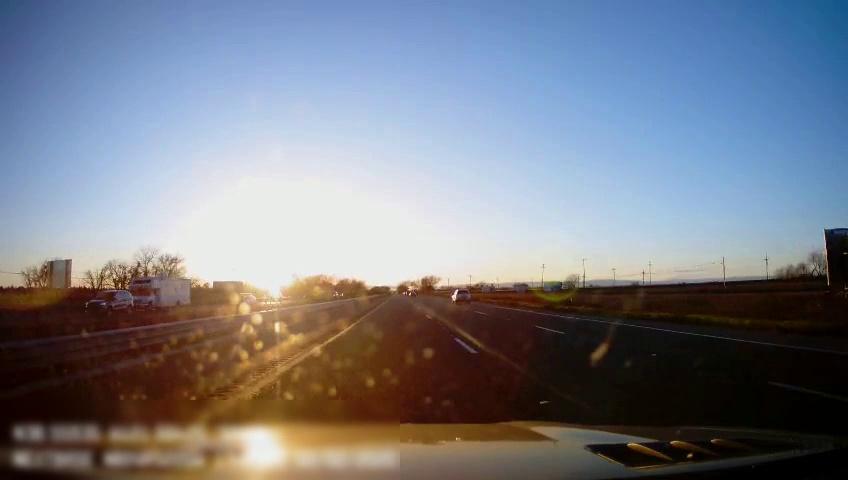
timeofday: Day
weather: Sunny
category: Drivable Space
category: Vehicles | SUV
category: Vehicles | Truck
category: Vehicles | SUV
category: Vehicles | SUV
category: Lanes | Alternate Lane
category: Lanes | Current Lane
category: Lanes | Current Lane
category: Lanes | Alternate Lane